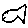
Label: fish